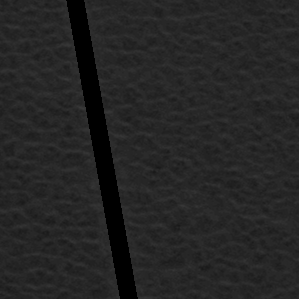
Label: frost